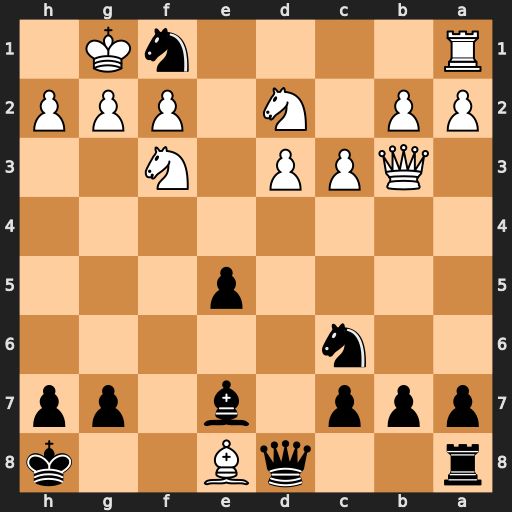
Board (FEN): r2qB2k/ppp1b1pp/2n5/4p3/8/1QPP1N2/PP1N1PPP/R4nK1
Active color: b
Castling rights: -
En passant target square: -
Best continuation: Nxd2 Nxd2 Qxe8